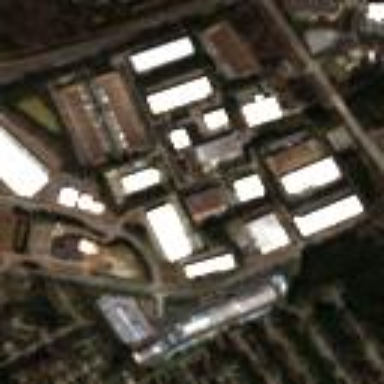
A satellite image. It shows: Industrial area.